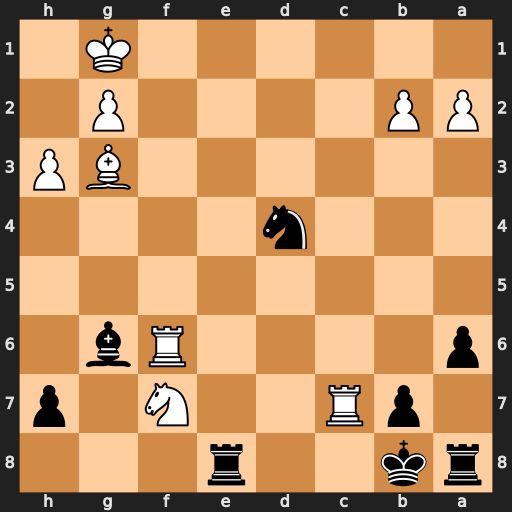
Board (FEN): rk2r3/1pR2N1p/p4Rb1/8/3n4/6BP/PP4P1/6K1
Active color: b
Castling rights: -
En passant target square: -
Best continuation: Ne2+ Kh2 Nxg3 Rxb7+ Kxb7